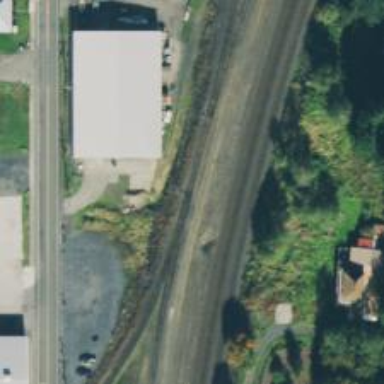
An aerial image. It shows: Railway siding with rails.